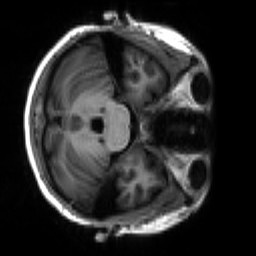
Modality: T1w
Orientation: axial
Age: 19
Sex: female
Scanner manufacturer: siemens
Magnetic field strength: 3 T
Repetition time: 2.3 s
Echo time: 0.00266 s